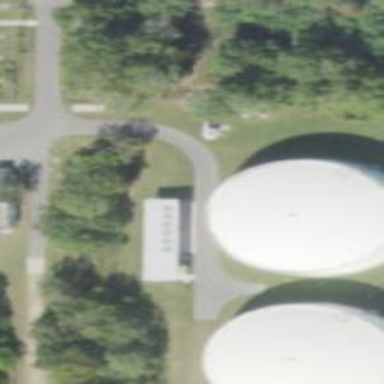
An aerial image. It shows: Storage tank used for holding water.